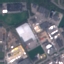
Label: Industrial